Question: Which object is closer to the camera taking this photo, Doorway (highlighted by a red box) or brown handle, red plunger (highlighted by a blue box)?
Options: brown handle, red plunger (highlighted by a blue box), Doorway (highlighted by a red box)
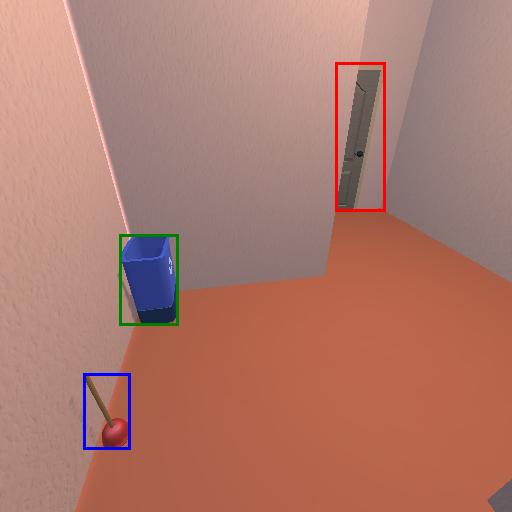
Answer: brown handle, red plunger (highlighted by a blue box)